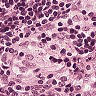
Metastatic tissue present: no